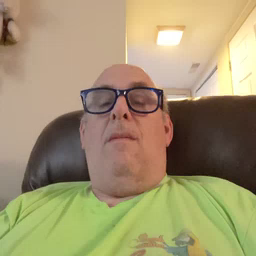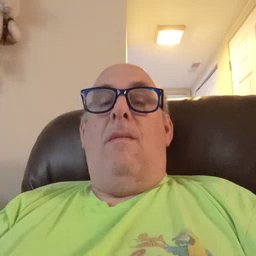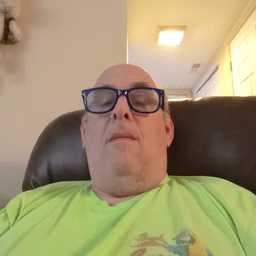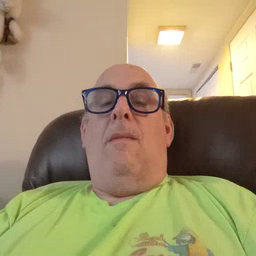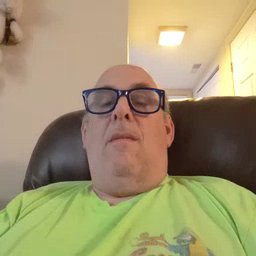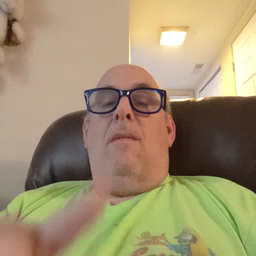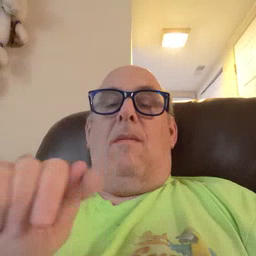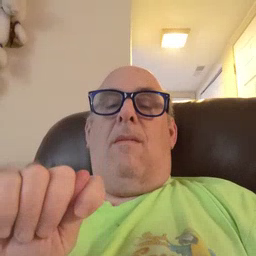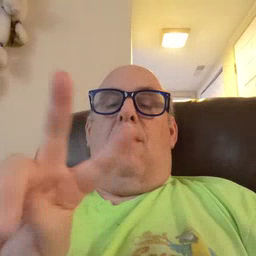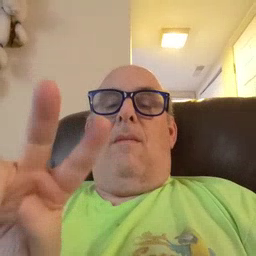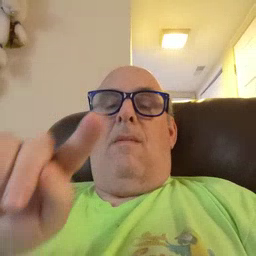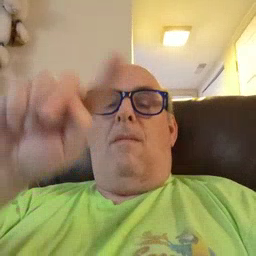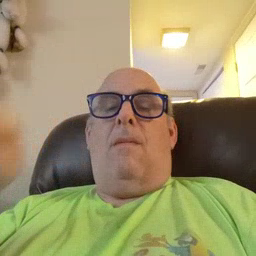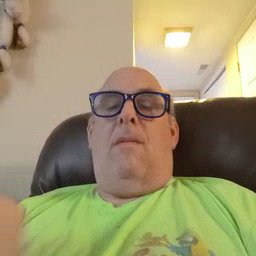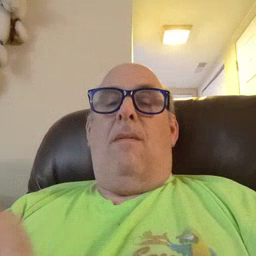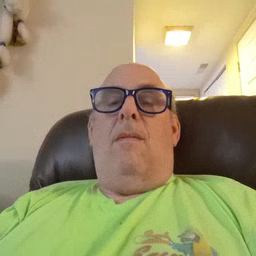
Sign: TV